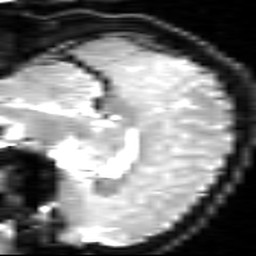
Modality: inplaneT2
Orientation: sagittal
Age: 22
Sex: male